Question: I am getting Certificate Signature Verification failed error. The description is, Certificate Signature Verification failed because the signature is invalid. The CSR used to work fine until now. I recently updated my MDM Certificate, does it have anything to do with that change?

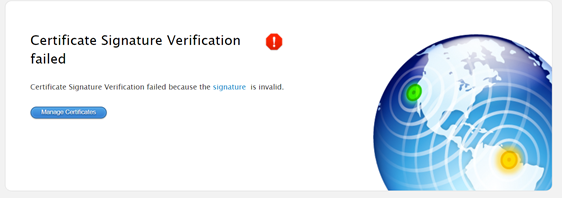
Answer: The problem was I updated my MDM Certificate and the signing certificate was using old MDM Certificate. I had to change the signing certificate to reflect the new MDM certificate